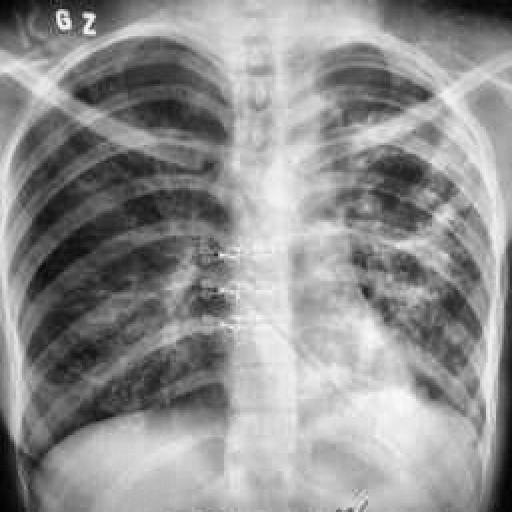
Finding: TUBERCULOSIS